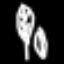
Label: leaf